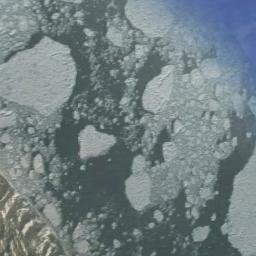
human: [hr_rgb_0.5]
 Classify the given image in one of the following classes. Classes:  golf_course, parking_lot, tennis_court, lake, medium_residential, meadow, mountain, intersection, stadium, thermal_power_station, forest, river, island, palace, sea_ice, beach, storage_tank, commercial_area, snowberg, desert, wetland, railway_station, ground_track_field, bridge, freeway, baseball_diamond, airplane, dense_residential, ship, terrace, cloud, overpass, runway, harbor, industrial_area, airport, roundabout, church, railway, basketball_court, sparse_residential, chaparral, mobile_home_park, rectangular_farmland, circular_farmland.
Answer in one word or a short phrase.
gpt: sea_ice